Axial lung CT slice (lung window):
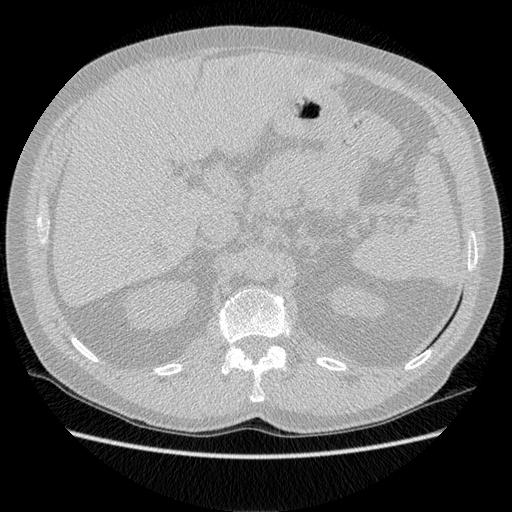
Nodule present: no